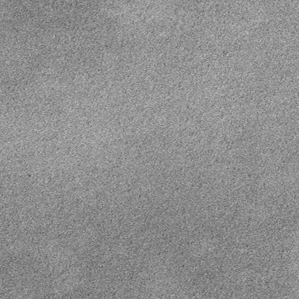
Label: frost